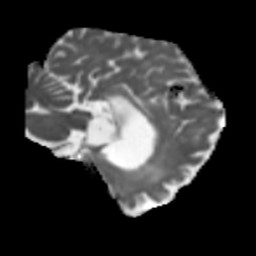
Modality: MD
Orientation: sagittal
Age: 65
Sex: female
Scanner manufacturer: siemens
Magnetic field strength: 3 T
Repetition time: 5.47 s
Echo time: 0.0854 s